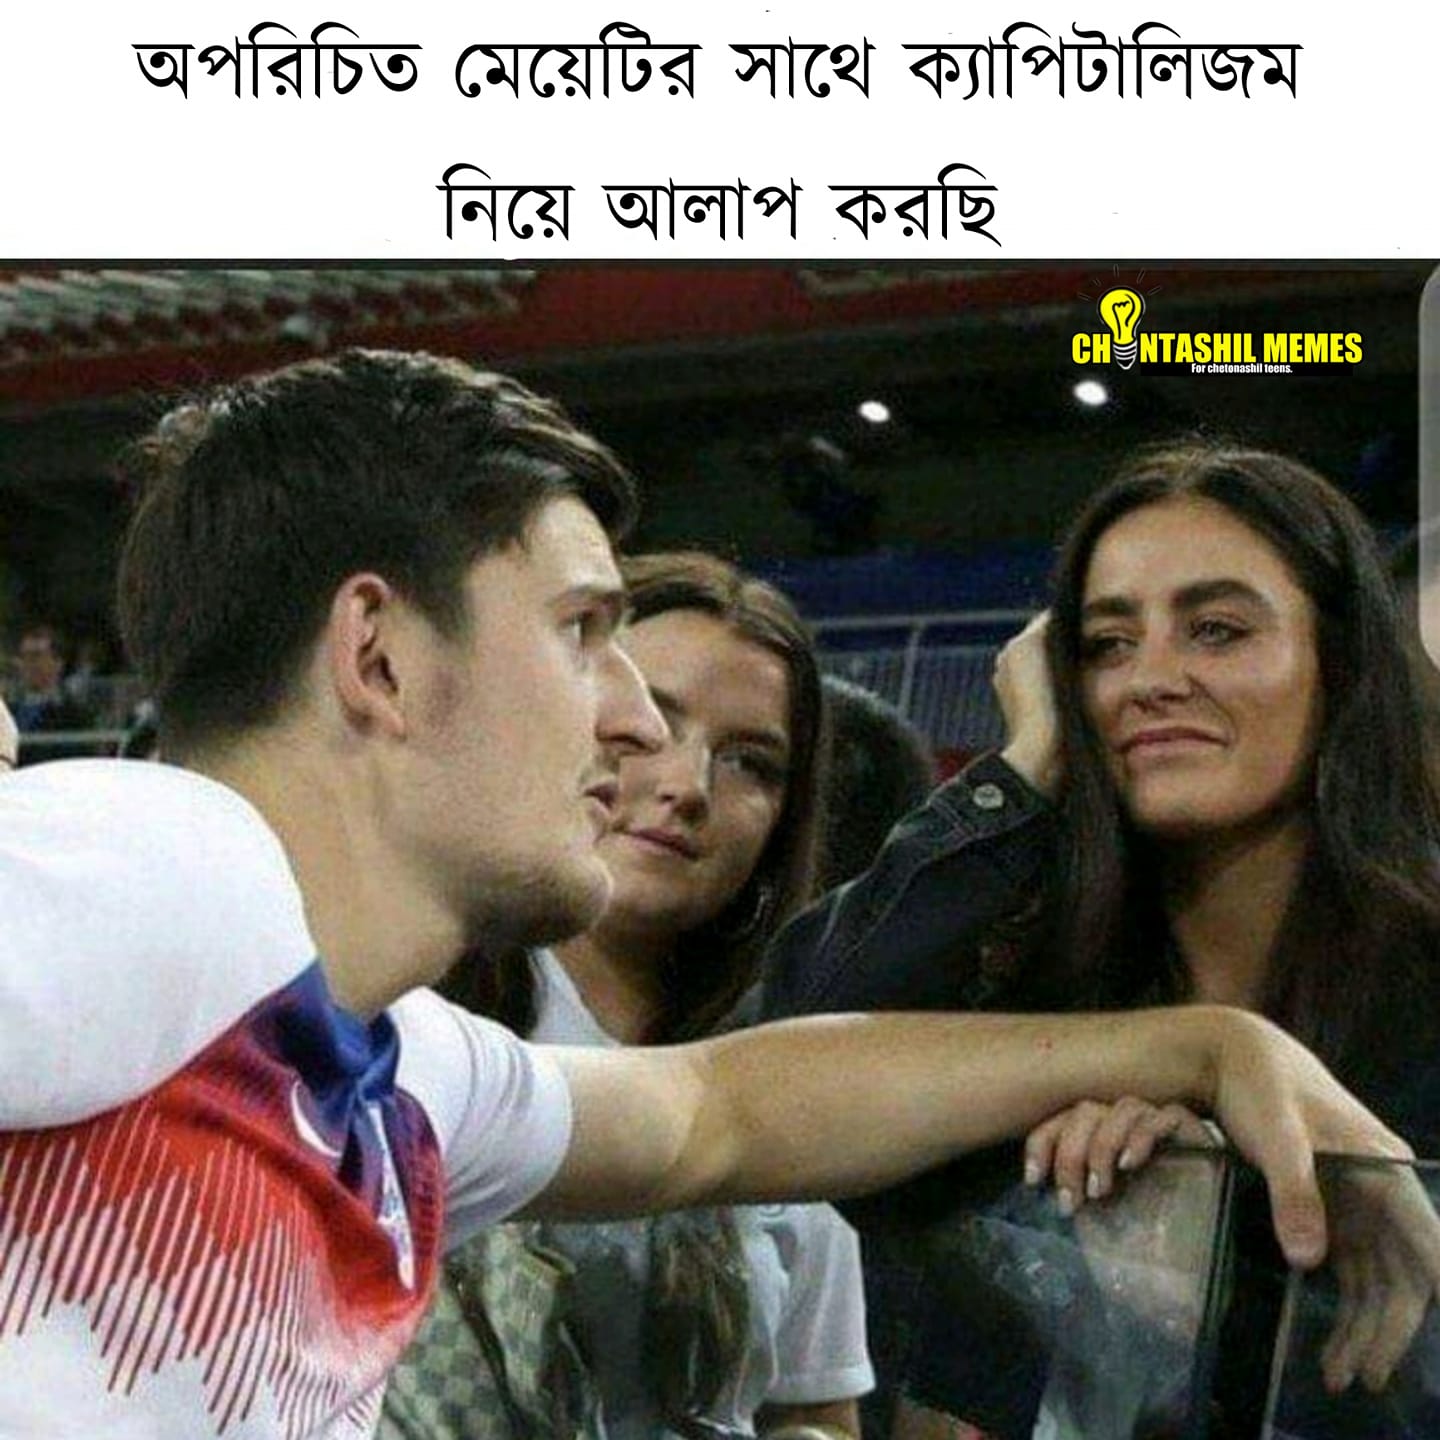
Caption: অপরিচিত মেয়েটির সাথে ক্যাপিটালিজম নিয়ে আলাপ করছি
Label: non-hate